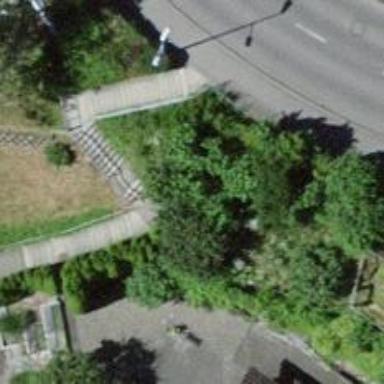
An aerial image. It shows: Road with steps.